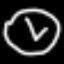
Label: clock